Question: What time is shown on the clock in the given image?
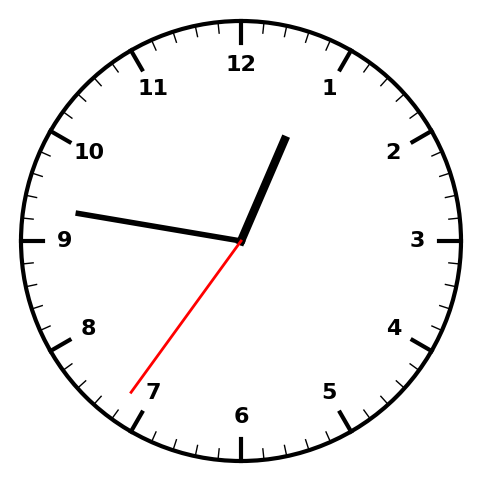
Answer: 12:46:36